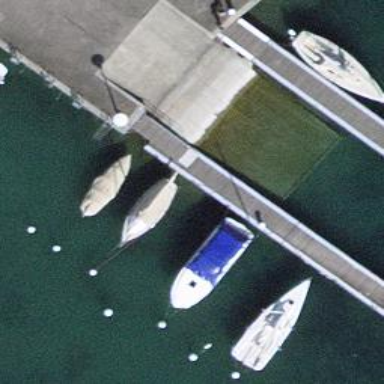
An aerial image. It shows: Slipway on leisure land.